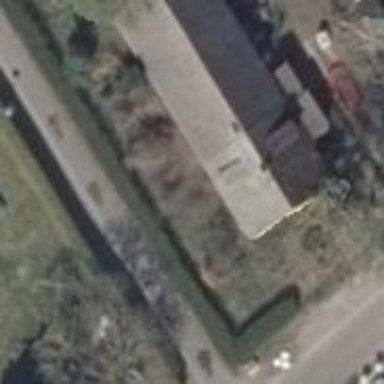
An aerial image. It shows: Detached building.